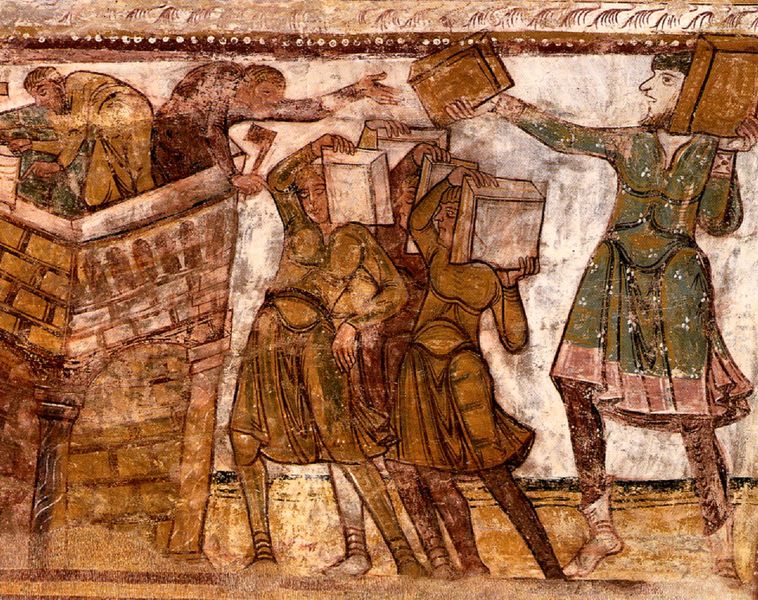
Titel: Ehemalige Benediktinerabetei St-Savin östlich von Poitiers
Standort: (F Hauteurs de Gâtine) (EU - F - Hauteurs de Gâtine)
Schlagwörter: mann, grün, braun, männer, säulen, malerei, rock, arm, geschichte, historie, steine, tragen, turm, wellen, burg, schachtel, anführer, handwerker, stark, fresko, bau, meister, bauen, maurer, wandfresko, pharao, anstrengen, dtein, wagen bauen, wagen b